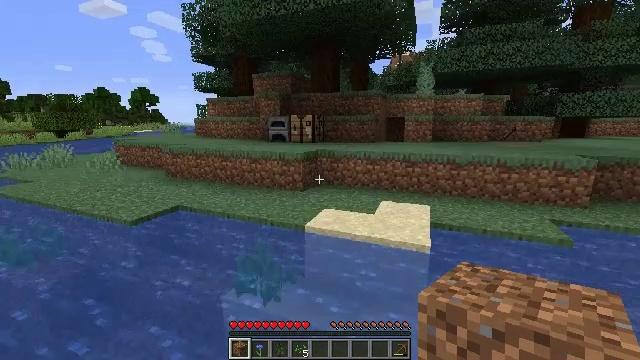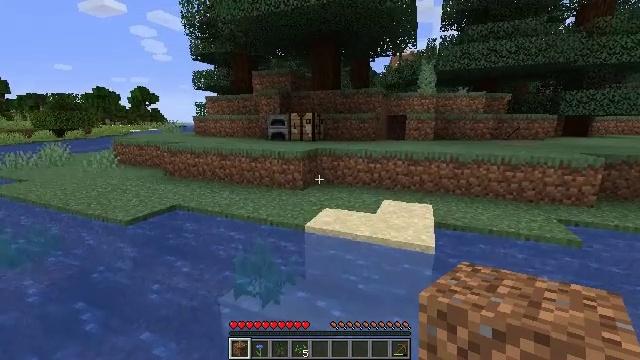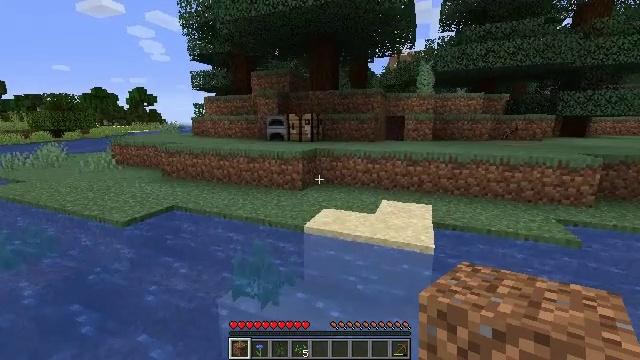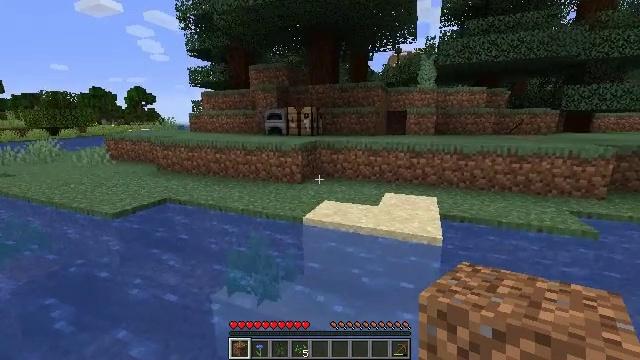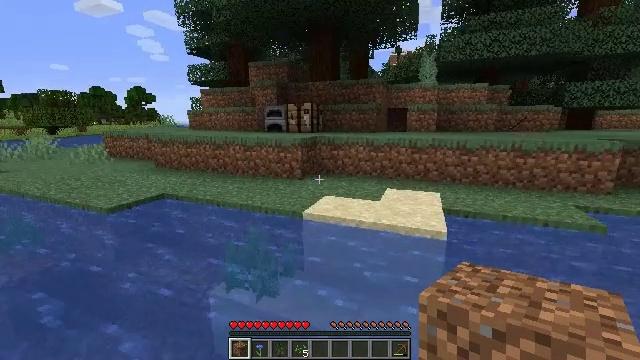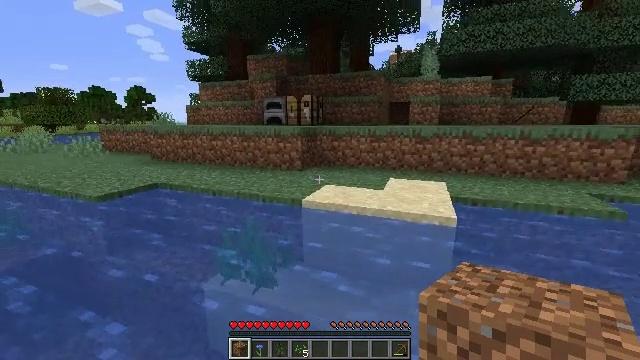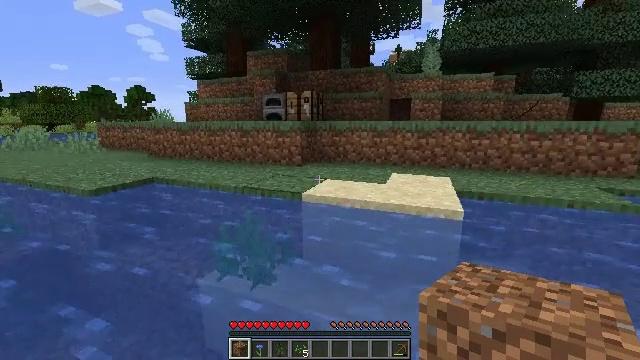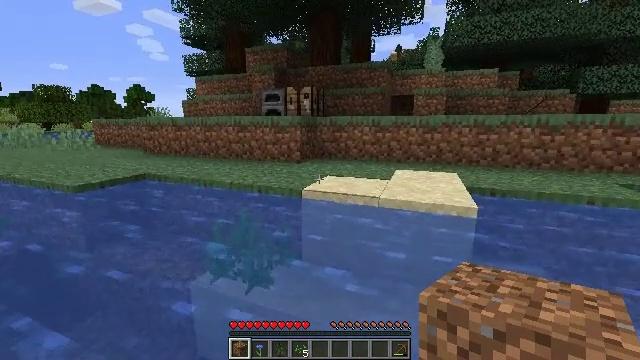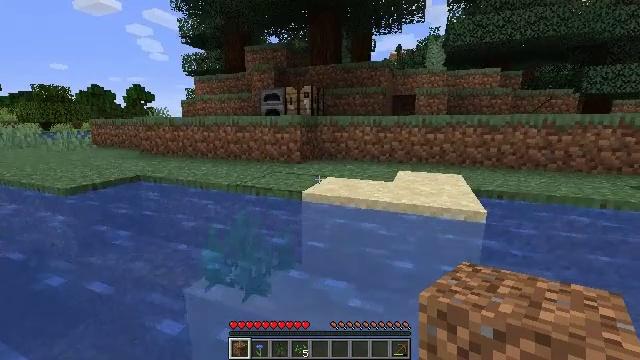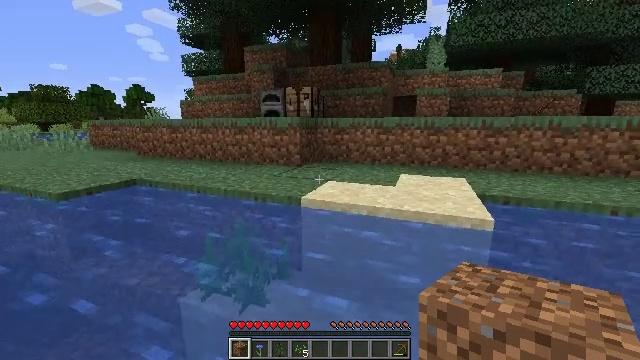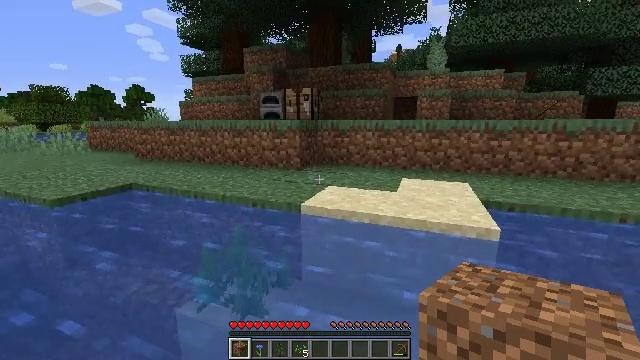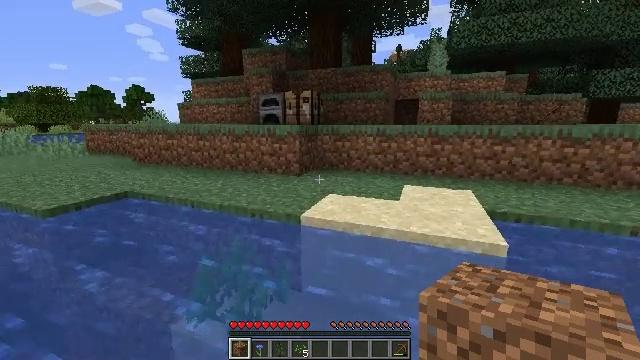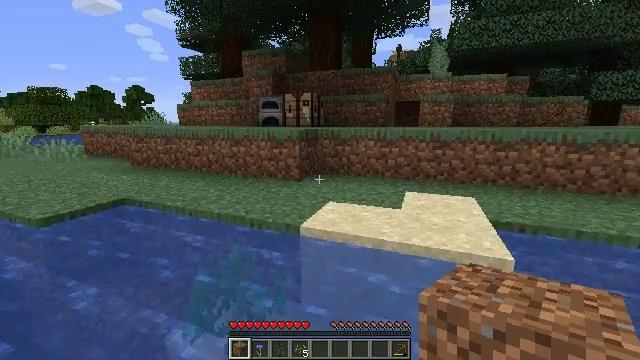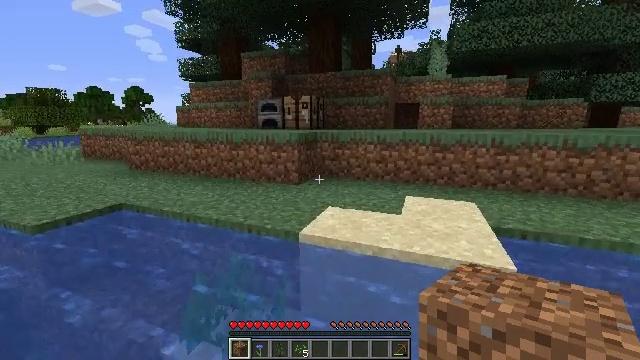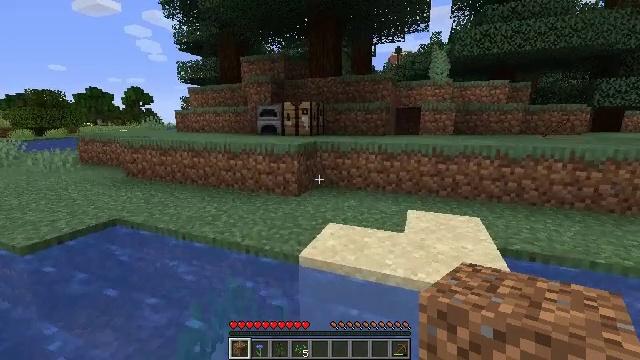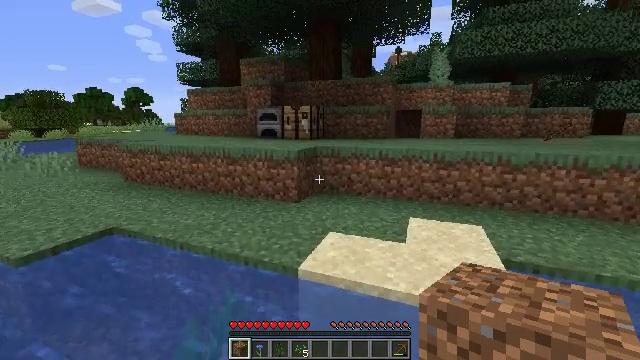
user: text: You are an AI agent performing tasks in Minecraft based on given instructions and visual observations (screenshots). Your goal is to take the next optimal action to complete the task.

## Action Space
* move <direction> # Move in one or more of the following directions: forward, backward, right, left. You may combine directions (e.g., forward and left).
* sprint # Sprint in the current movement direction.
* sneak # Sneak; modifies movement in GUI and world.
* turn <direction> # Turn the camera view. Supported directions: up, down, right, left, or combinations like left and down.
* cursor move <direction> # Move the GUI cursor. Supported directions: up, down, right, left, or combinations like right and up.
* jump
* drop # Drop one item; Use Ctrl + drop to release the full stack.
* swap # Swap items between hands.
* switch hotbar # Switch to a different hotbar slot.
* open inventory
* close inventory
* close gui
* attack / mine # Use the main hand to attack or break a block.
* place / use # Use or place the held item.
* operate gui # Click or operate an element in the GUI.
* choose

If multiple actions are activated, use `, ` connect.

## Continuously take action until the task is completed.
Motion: motion action
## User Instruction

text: Interact with the furnace to get charcoal.
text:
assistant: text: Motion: move forward, jump
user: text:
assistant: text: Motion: move forward, jump
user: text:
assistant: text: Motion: move forward, jump
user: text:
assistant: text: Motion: move forward, jump
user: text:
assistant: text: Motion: move forward, jump
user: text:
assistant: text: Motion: move forward, jump
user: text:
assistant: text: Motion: move forward, jump
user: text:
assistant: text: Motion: move forward, jump
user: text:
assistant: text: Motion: move forward, jump
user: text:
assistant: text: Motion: move forward, jump
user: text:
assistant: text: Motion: move forward, jump
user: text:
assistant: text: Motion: move forward, jump
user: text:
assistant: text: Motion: move forward, jump
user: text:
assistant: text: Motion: move forward, jump
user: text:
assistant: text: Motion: move forward, jump
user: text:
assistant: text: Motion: move forward, jump
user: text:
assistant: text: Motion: move forward, jump
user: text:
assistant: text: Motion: move forward, jump
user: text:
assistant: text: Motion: move forward, jump
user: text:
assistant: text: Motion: move forward, jump
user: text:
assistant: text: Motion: move forward, jump
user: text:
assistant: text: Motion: move forward, jump
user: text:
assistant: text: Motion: move forward, jump
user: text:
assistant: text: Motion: move forward, jump
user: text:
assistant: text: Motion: move forward, jump
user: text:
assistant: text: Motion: move forward, jump
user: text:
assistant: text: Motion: move forward, jump
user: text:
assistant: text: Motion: move forward, jump
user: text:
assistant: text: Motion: move forward, jump
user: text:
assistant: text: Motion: move forward, jump